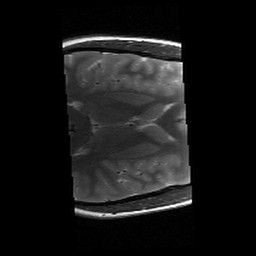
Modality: T2w
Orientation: axial
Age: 23
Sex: female
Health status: healthy
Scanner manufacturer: siemens
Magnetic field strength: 3 T
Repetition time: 6 s
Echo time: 0.064 s